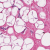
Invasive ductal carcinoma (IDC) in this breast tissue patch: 0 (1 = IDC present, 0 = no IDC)